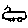
Label: car